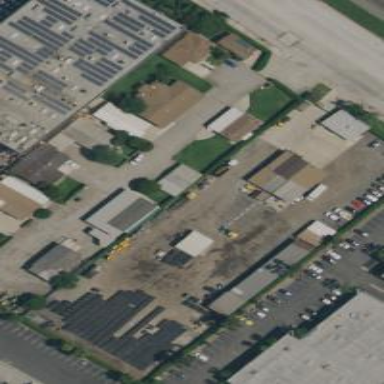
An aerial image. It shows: Warehouse.